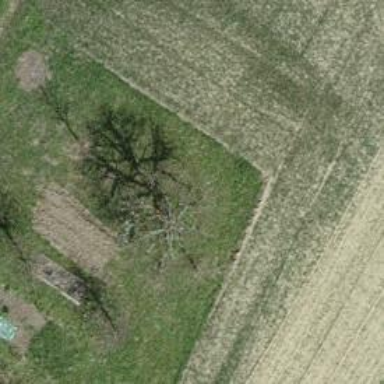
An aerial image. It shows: Single tag "natural: tree."